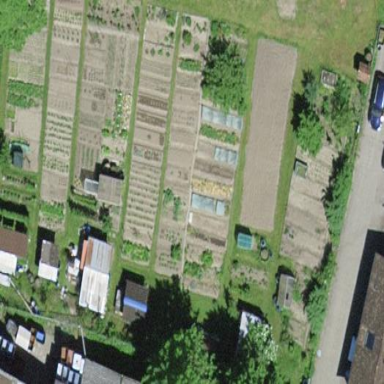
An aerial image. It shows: Area designated for allotments.